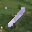
Label: 1